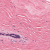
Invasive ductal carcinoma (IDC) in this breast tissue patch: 0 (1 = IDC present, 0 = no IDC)